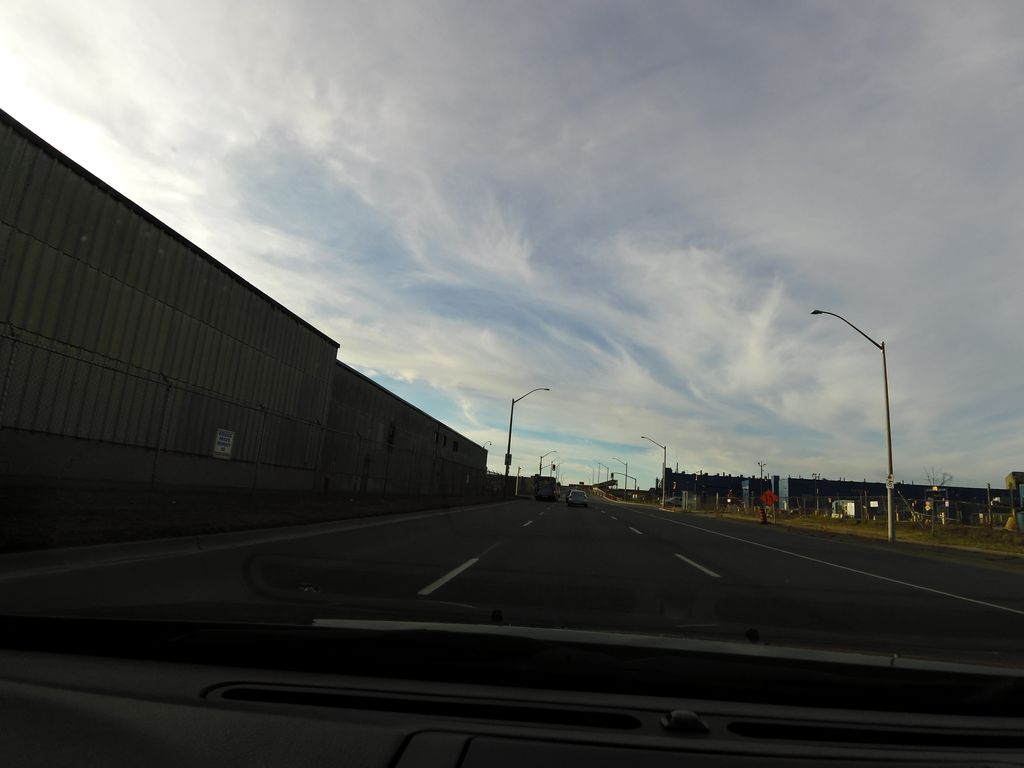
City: hamilton